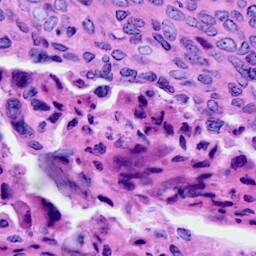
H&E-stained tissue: Cervix